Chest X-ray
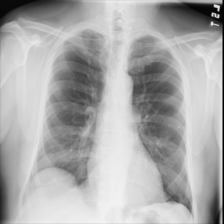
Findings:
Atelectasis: negative
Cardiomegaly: negative
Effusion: negative
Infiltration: negative
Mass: negative
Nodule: negative
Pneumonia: negative
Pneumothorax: negative
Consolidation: negative
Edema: negative
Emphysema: negative
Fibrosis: negative
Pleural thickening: negative
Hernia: negative